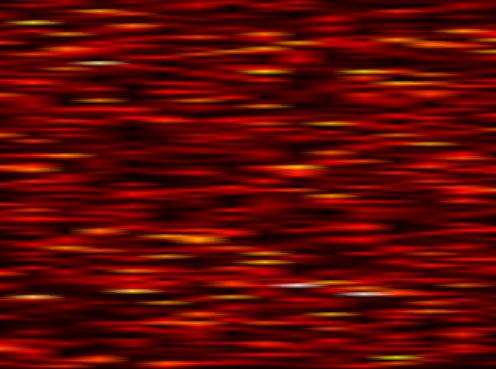
Label: UFMC